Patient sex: M
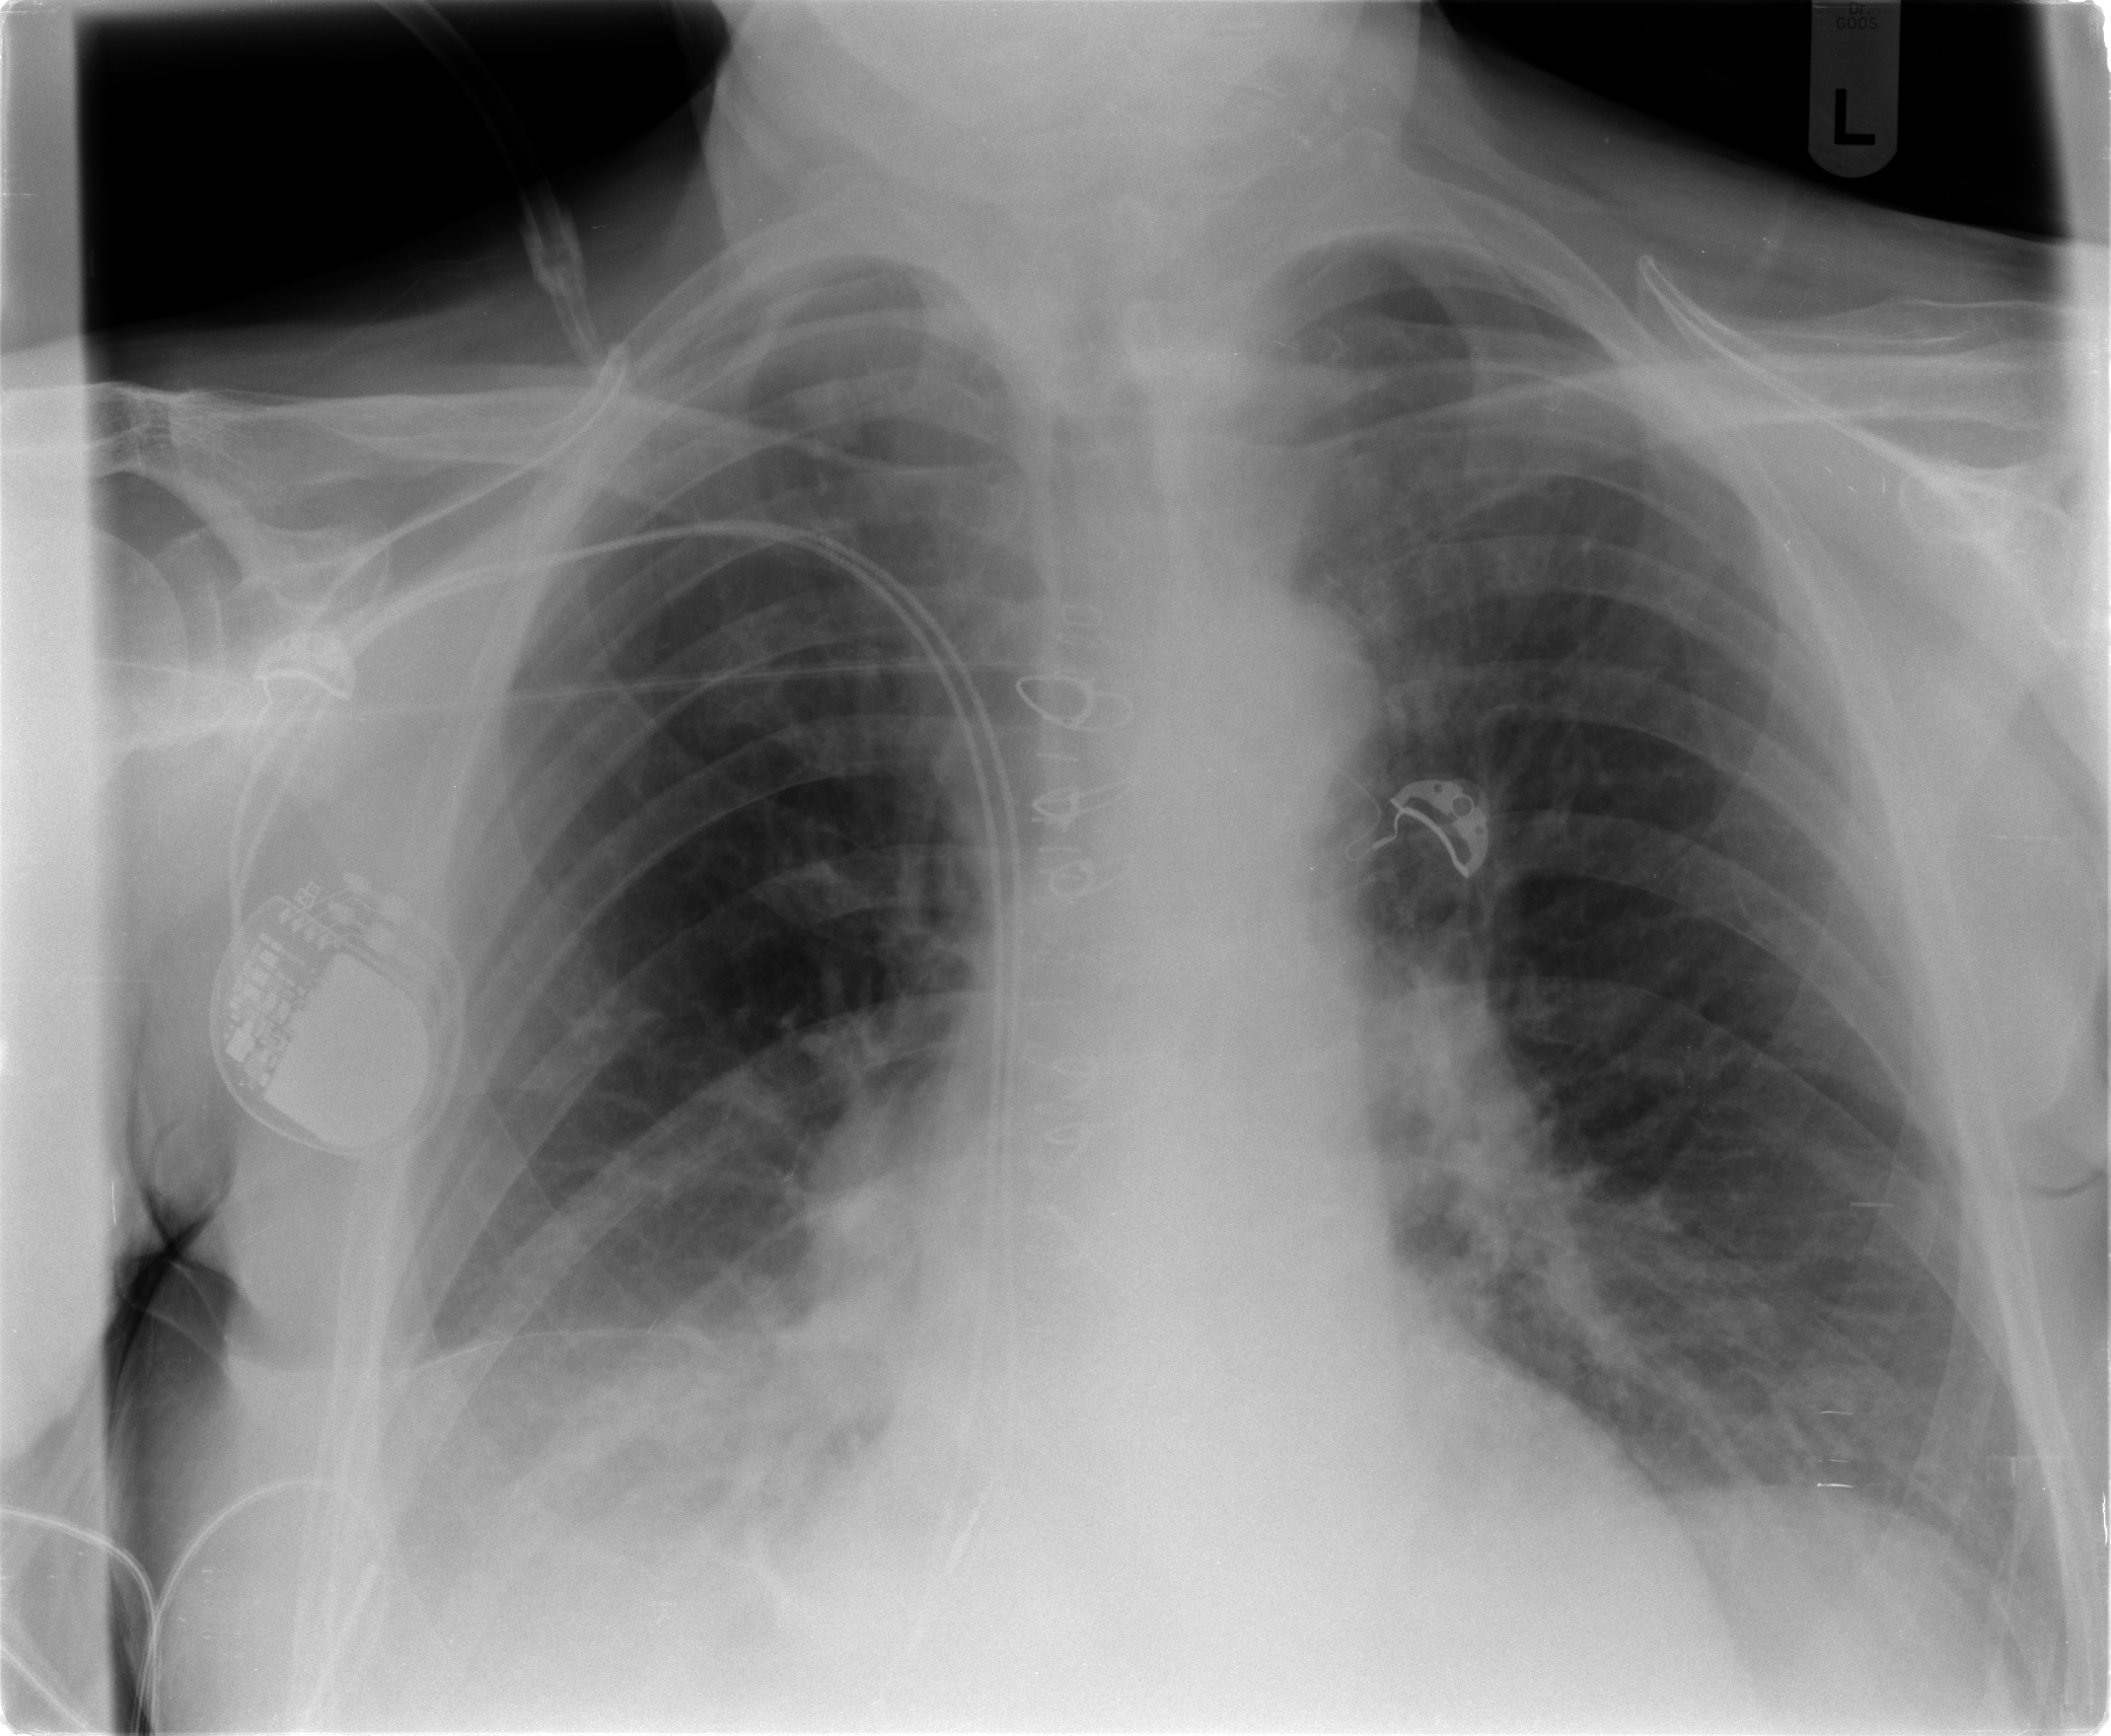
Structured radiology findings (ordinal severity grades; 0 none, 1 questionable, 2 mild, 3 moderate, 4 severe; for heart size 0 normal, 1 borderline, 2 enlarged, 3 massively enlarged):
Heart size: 0
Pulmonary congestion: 2
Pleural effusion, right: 2
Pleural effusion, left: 0
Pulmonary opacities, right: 0
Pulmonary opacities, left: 0
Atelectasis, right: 2
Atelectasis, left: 0